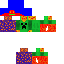
A male skeleton skin with dark skin, wearing brown helmet dressed in a blue hoodie and red pants, featuring a closed mouth.